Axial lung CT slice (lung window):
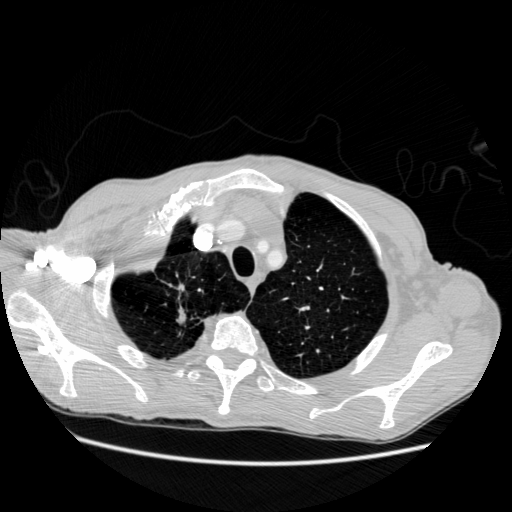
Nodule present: no